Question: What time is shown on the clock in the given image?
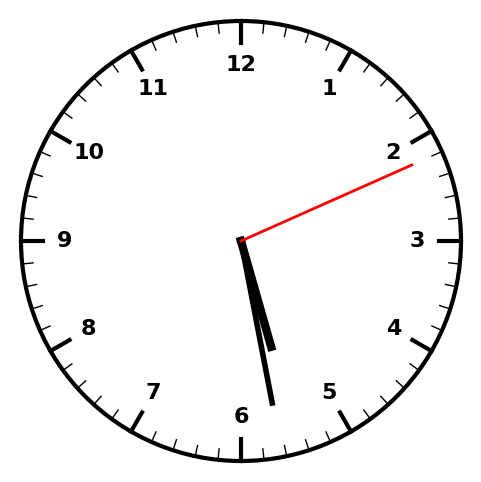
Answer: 05:28:11